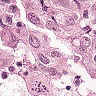
Metastatic tissue present: yes